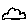
Label: cloud